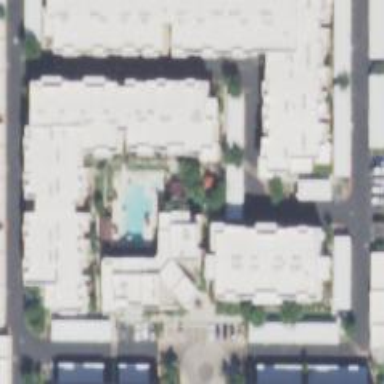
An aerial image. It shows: Residential area with apartments.